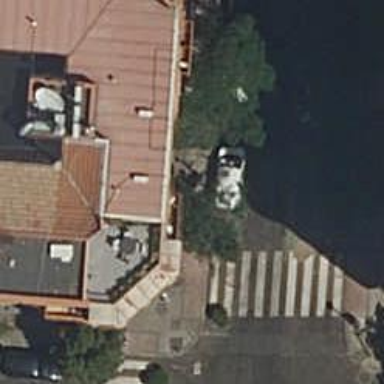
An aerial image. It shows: Restaurant.